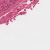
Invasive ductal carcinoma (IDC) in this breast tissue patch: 0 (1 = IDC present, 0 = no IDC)